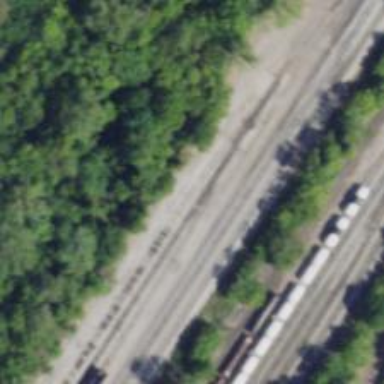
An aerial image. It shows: Railway yard.